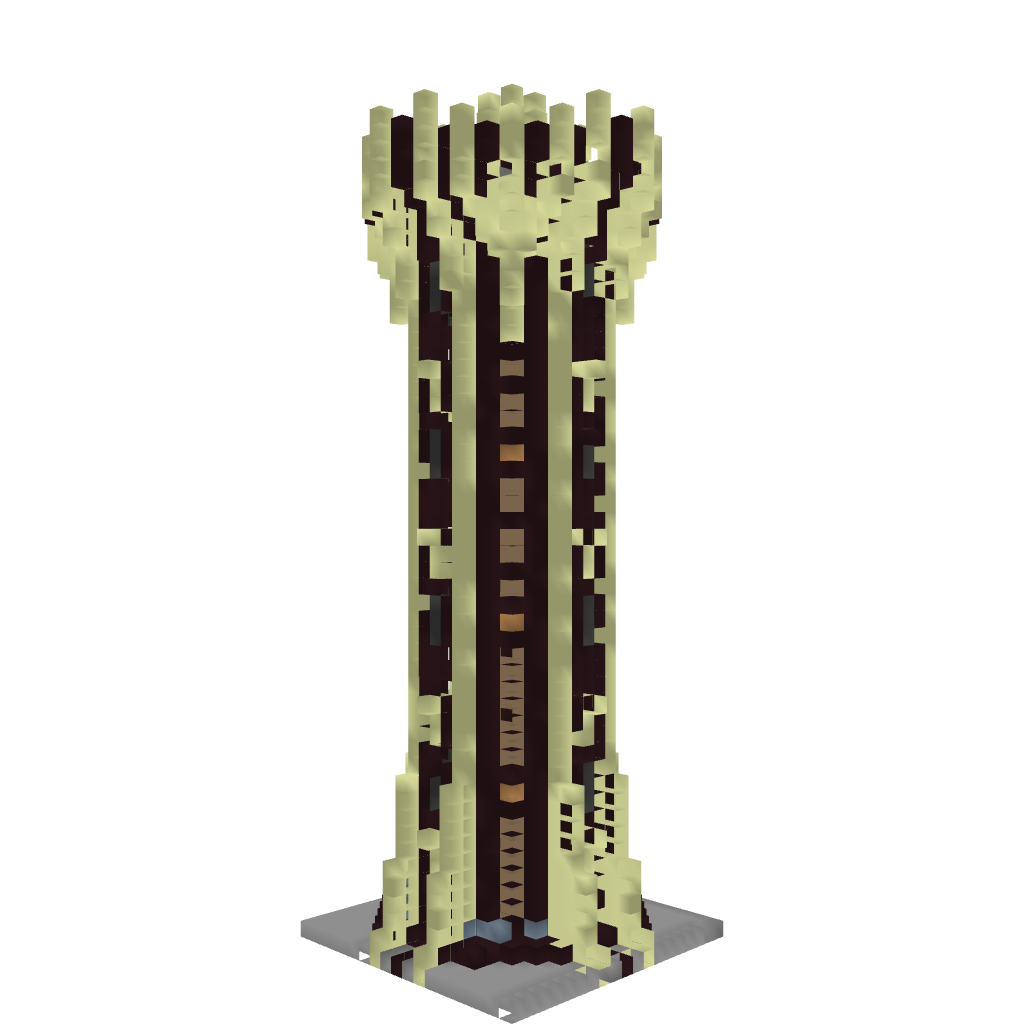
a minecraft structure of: My first tower